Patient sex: F
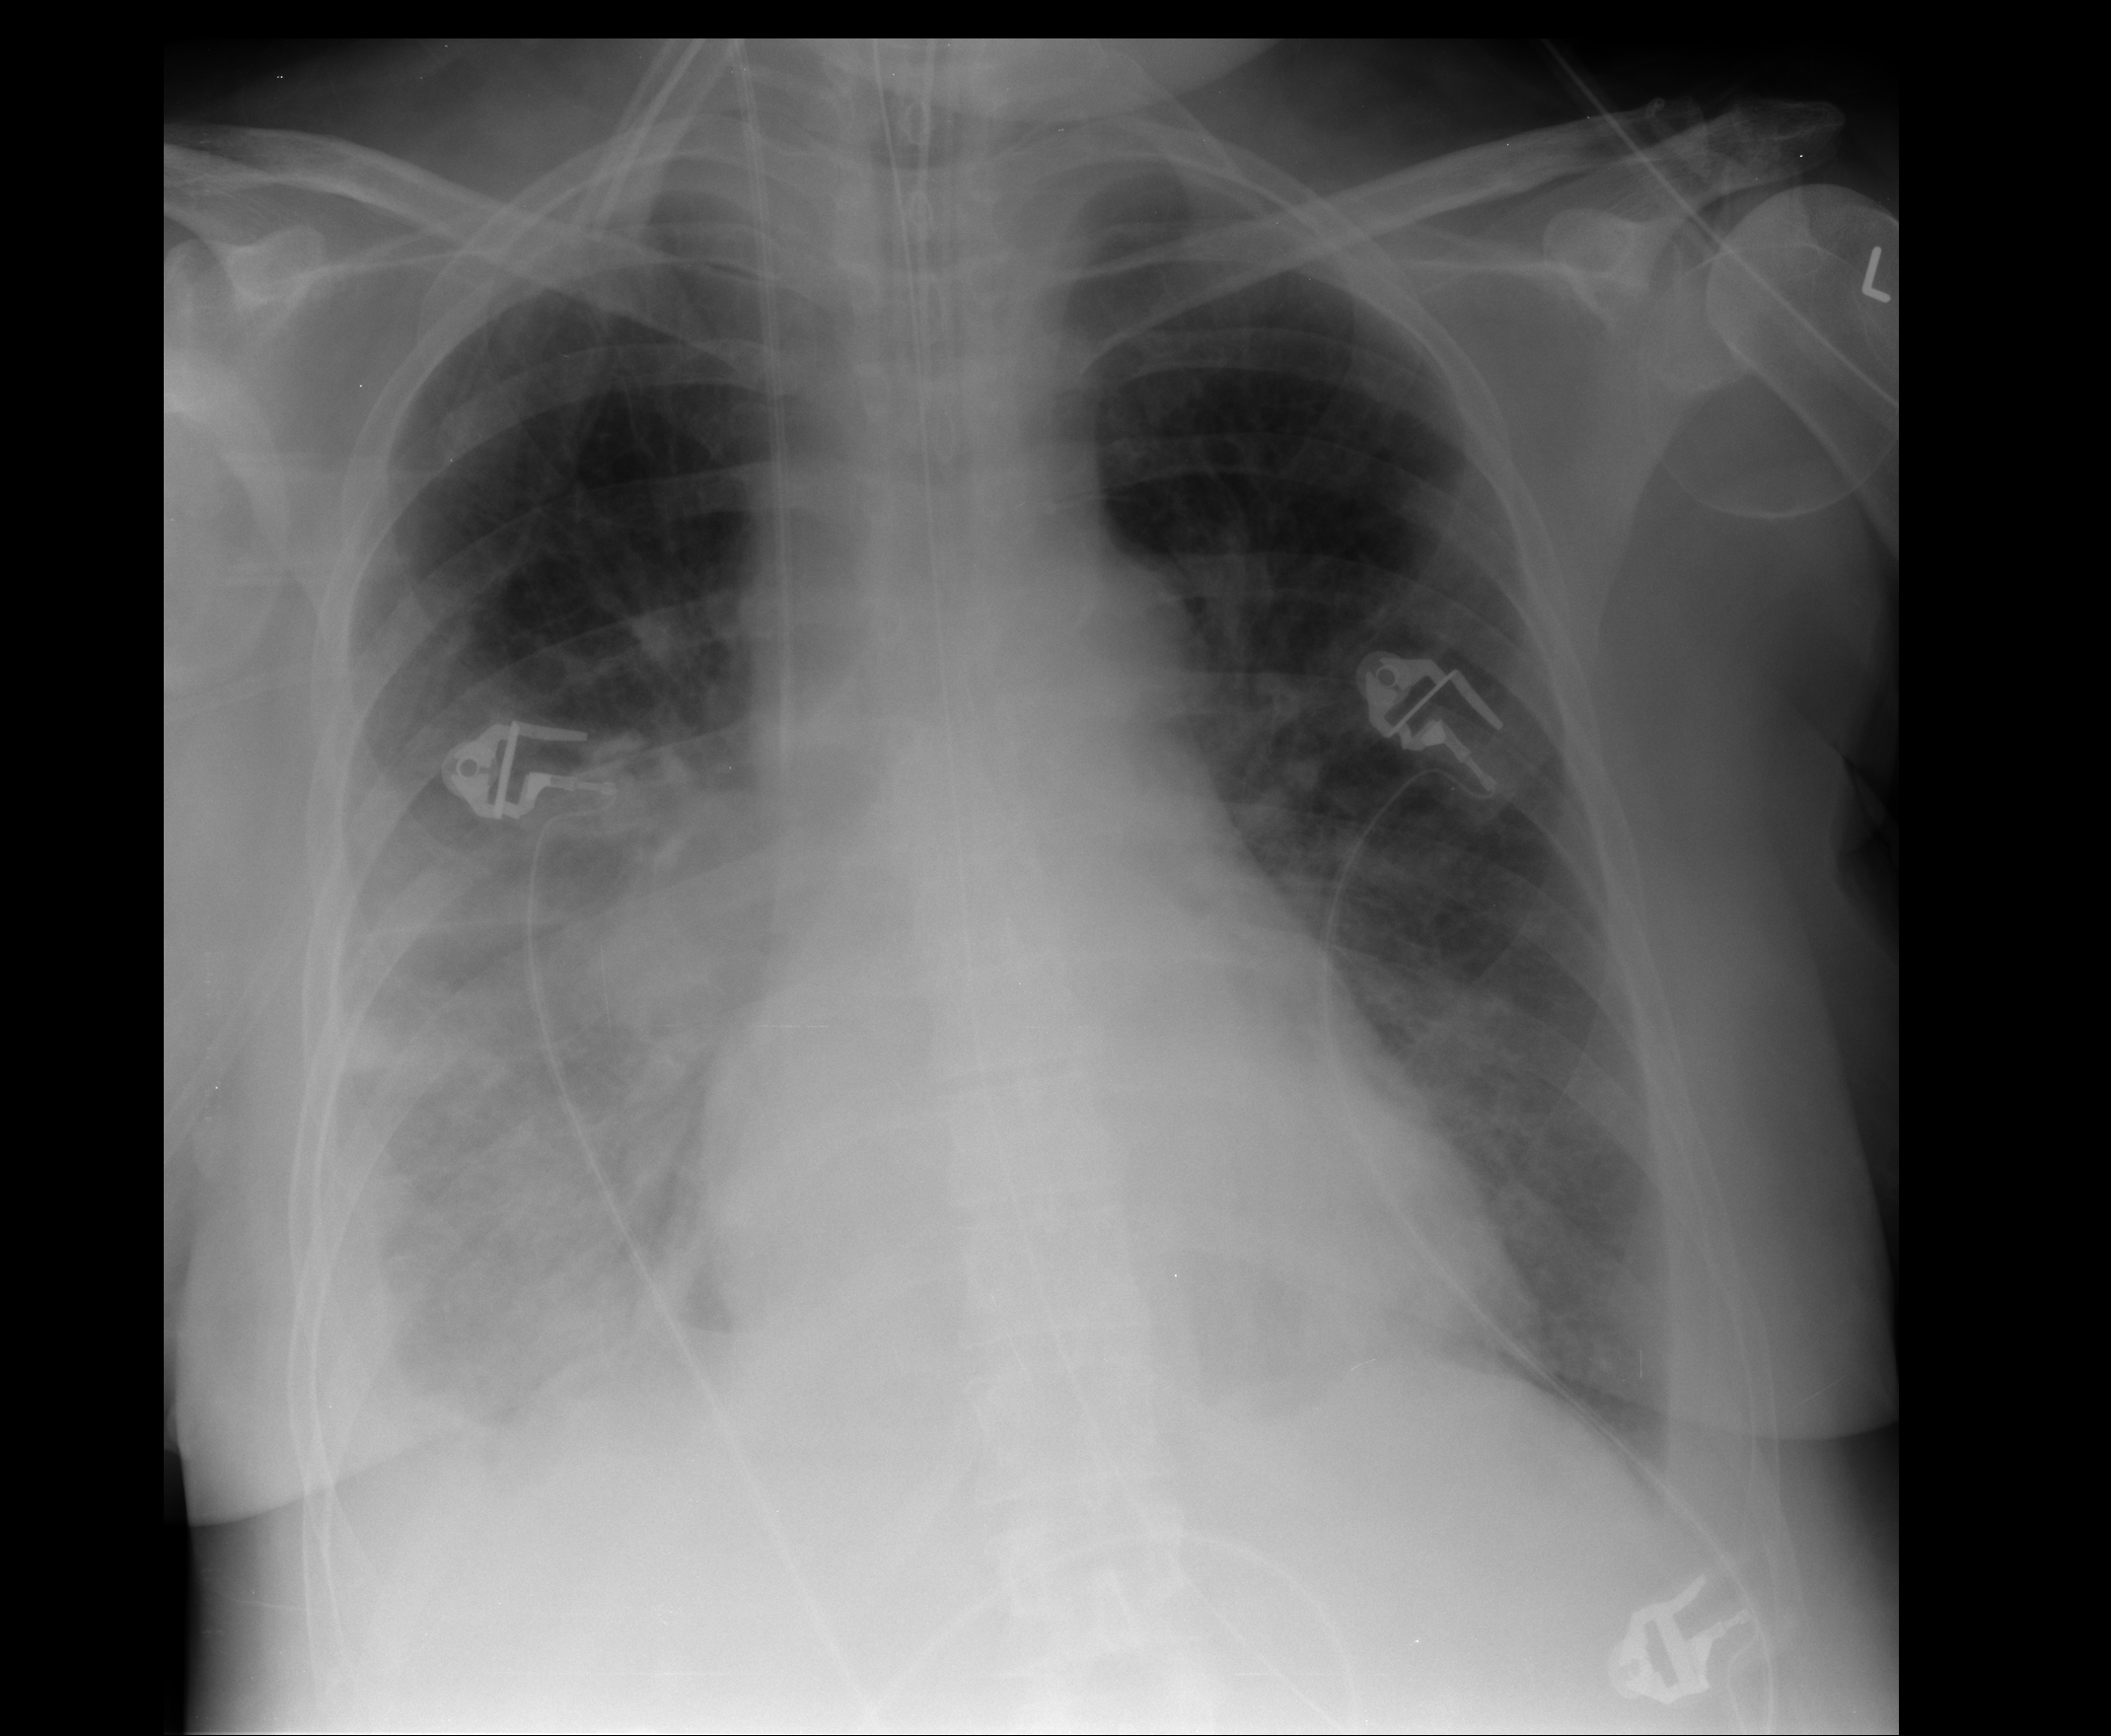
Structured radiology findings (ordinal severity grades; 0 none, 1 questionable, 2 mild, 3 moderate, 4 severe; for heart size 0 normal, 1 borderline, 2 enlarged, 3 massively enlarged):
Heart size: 0
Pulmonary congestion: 2
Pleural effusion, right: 2
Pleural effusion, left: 2
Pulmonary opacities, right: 3
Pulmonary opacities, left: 2
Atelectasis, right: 3
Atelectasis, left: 2